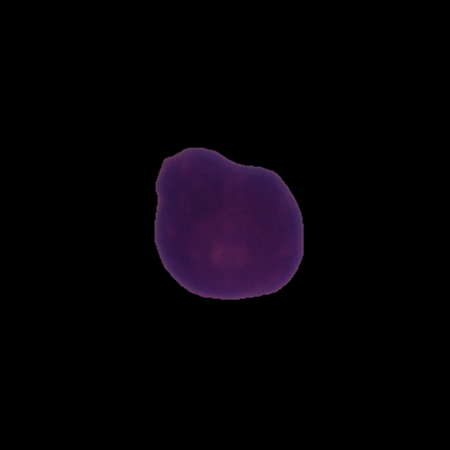
Label: healthy